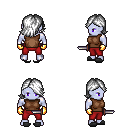
a pixel art fantasy rpg character, male body template, dark elf, purple skin, brown sleeveless shirt, red pants, white swoop hairstyle, gold gloves, gray slippers, dagger, four views (front, back, left, right), 2x2 character sprite sheet, small pixel art, hard edges, no anti-aliasing